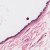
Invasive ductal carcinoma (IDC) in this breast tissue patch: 0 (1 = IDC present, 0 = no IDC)